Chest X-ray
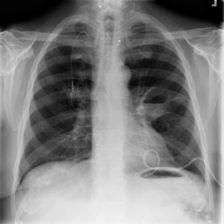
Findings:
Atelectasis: negative
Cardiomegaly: negative
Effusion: negative
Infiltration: negative
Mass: negative
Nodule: negative
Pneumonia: negative
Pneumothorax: negative
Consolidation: negative
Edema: negative
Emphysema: negative
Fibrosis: negative
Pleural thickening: negative
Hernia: negative